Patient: sex M, age 61
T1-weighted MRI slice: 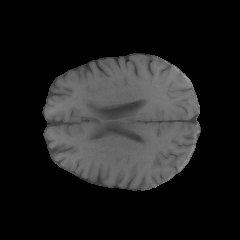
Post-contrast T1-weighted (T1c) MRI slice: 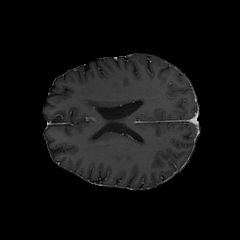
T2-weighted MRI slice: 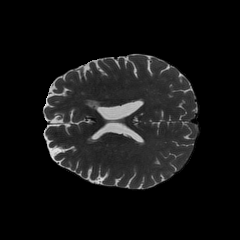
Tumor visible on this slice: no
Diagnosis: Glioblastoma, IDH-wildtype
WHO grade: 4